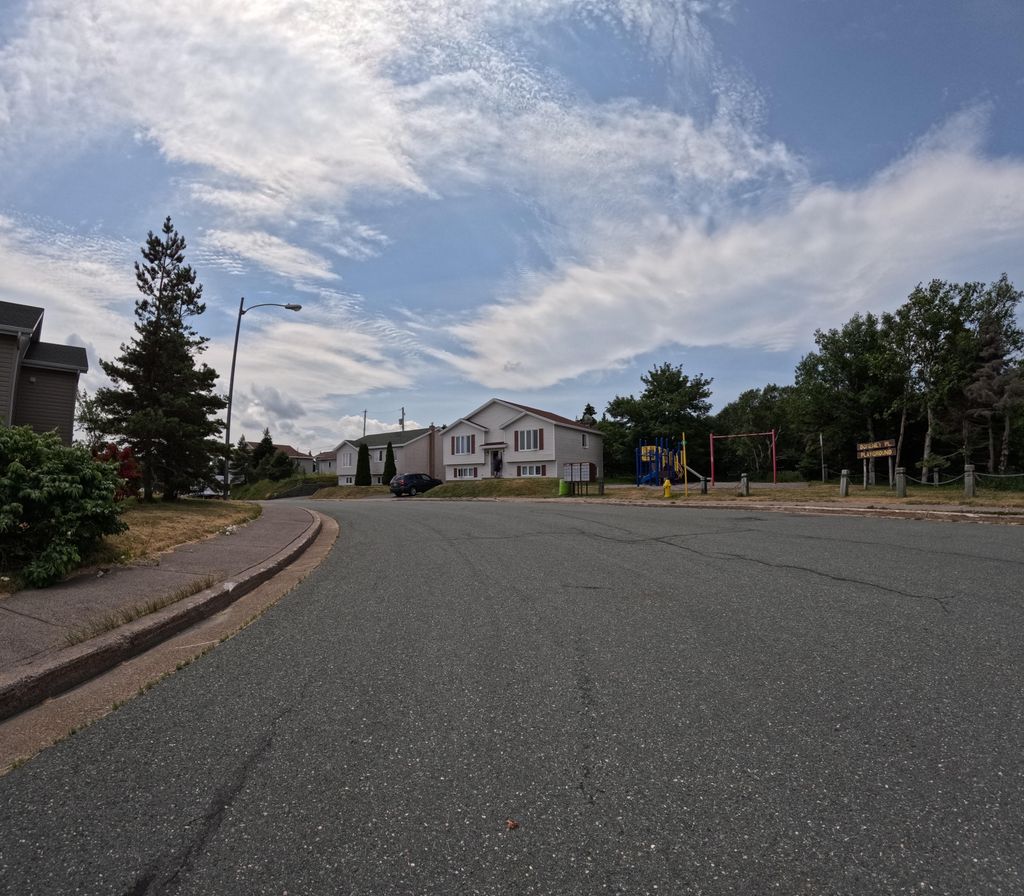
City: st_johns